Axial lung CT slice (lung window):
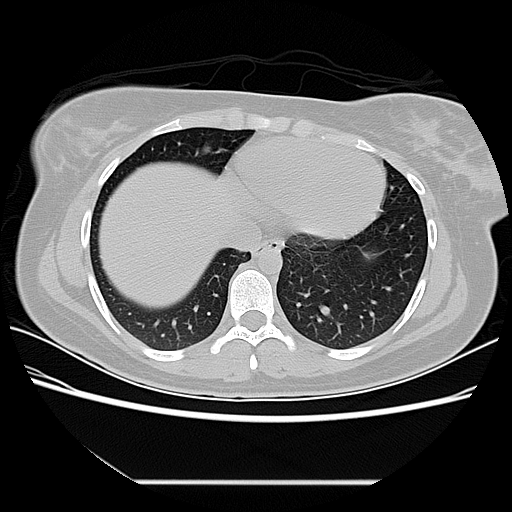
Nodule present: yes
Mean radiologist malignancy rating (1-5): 3.5